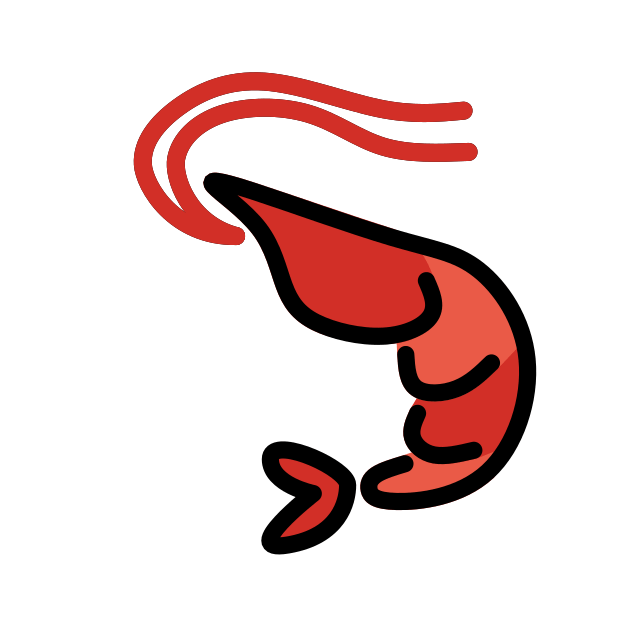
Emoji: 🦐
Name: shrimp
Unicode: 0x1f990